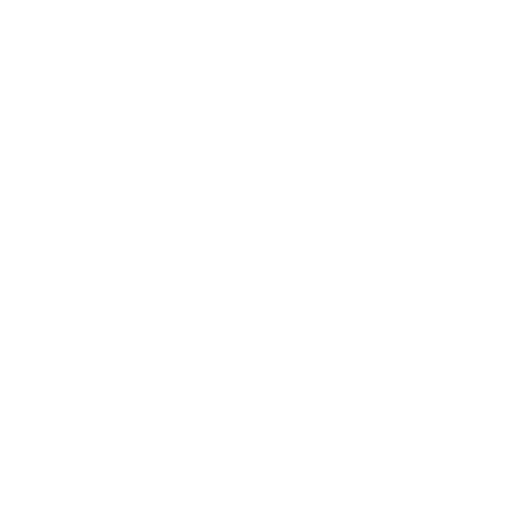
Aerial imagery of ridge(s) in Nevada named Limestone Ridge containing only shrub